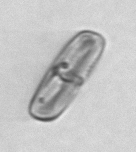
Label: Ephemera